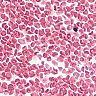
Metastatic tissue present: no